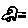
Label: car